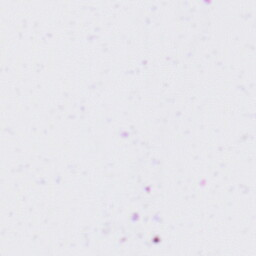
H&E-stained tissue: Liver